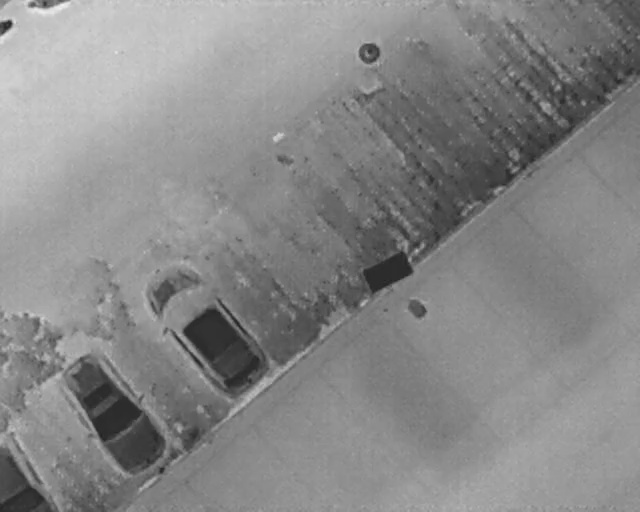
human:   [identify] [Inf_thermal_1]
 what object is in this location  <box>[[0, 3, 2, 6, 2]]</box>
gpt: <ref>1 small bicycle at the top left</ref>

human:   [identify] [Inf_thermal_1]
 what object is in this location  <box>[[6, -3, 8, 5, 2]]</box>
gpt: <ref>1 medium bicycle at the top left</ref>

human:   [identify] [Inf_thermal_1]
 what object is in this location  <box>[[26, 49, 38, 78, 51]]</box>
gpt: <ref>1 large car at the center</ref>